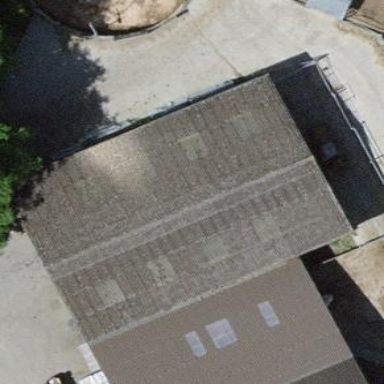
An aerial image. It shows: Group of garages.